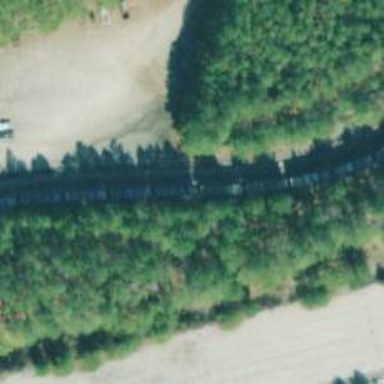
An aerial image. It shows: Rail spur service.